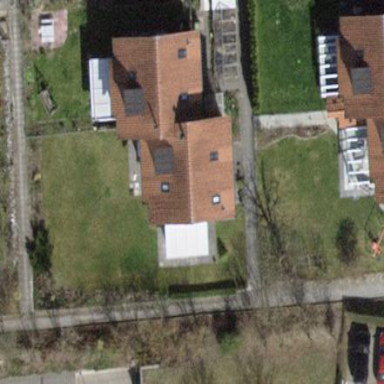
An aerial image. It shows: Semi-detached house with gabled roof.